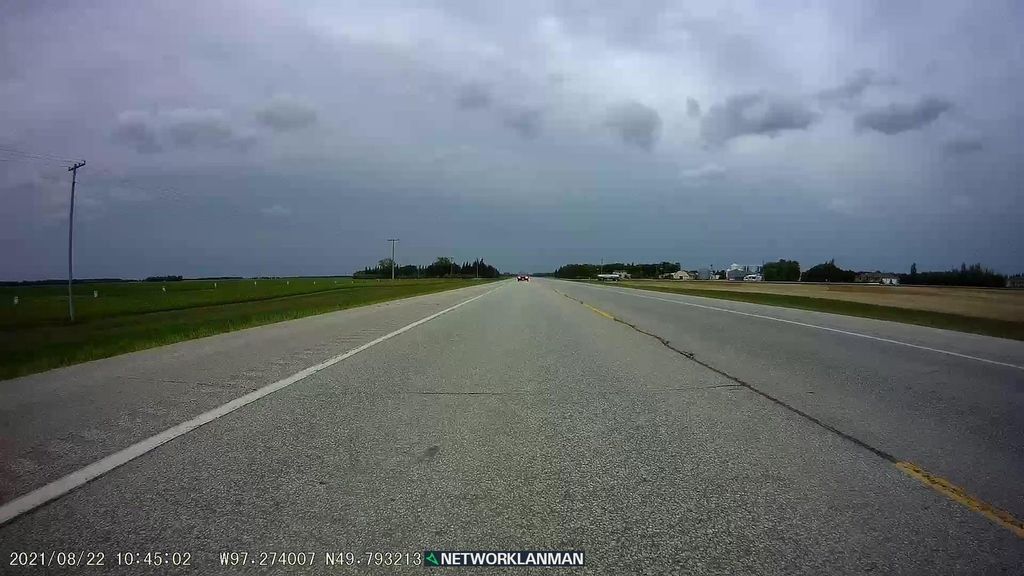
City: winnipeg